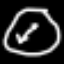
Label: clock